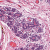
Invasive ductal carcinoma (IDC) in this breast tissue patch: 0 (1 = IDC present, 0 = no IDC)